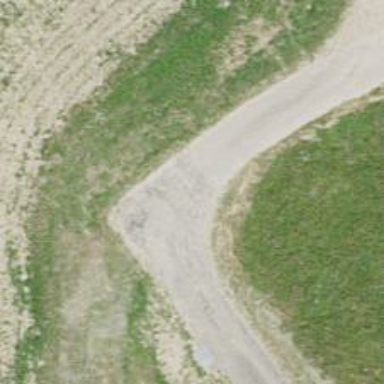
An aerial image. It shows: Paved track road with grade1 track type.